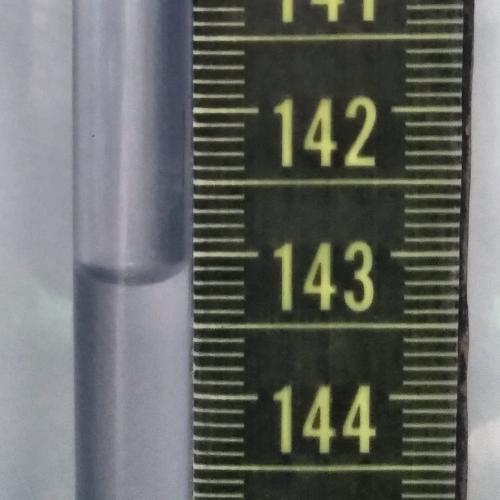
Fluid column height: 143.2 cm